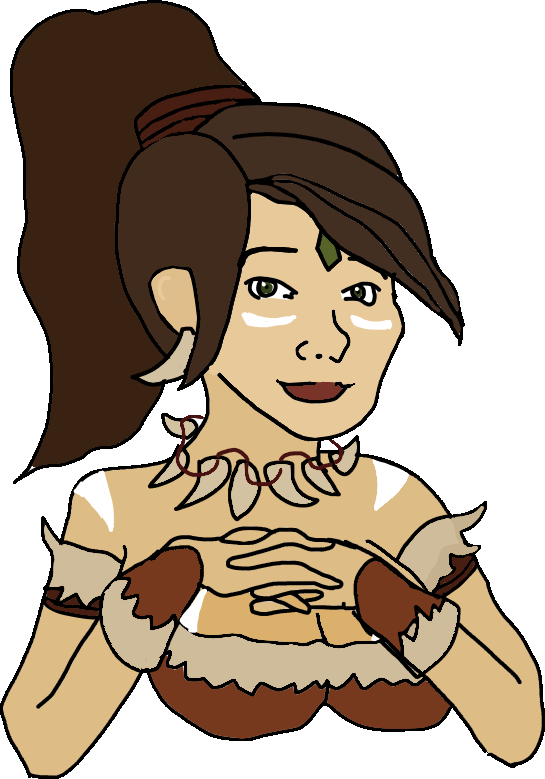
Label: 5_Abusive_Wife